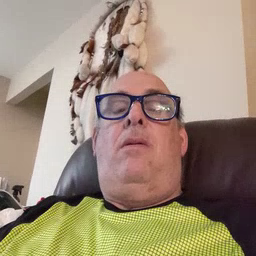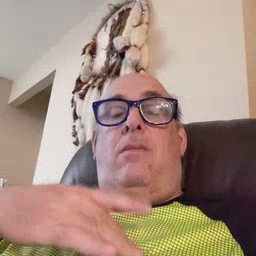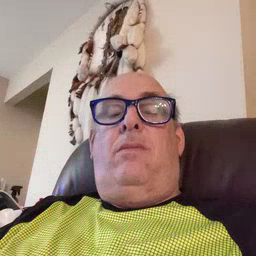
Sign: like